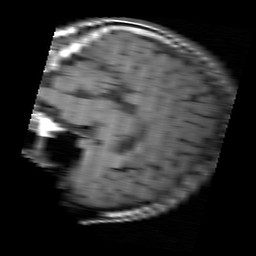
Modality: T1w
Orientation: sagittal
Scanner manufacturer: siemens
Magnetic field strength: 1.5 T
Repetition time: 0.537 s
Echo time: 0.012 s